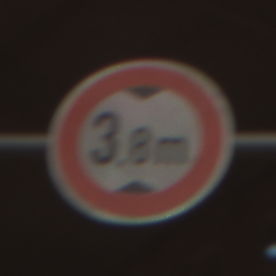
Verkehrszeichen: TatsaechlicheHoehe
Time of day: SunriseSunset
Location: Roofed (Suburban)
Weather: Clear
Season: NotSpecified
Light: Natural